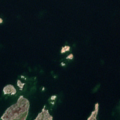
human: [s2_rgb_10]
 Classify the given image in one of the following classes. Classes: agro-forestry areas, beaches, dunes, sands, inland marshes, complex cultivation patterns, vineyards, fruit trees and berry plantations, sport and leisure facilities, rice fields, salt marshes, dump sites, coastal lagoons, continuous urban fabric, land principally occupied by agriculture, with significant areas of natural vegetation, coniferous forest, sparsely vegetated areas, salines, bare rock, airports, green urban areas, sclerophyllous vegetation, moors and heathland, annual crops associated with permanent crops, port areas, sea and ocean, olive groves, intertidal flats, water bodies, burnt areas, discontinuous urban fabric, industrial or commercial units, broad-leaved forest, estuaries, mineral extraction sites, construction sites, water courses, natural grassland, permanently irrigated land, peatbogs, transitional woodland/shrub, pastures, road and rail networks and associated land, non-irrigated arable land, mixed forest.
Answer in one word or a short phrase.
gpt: sea and ocean